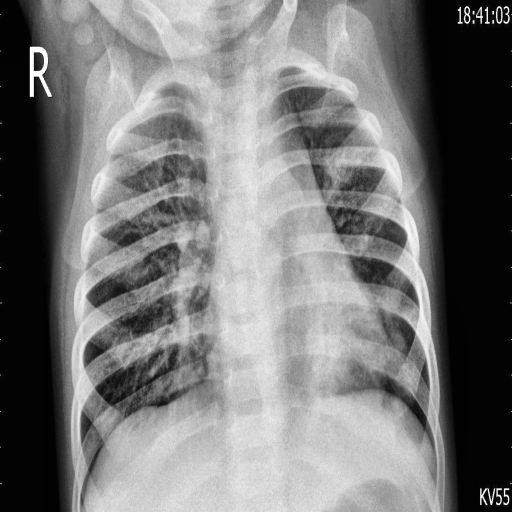
Finding: PNEUMONIA